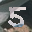
Label: 5